Field crop: maize
Growth stage: 2
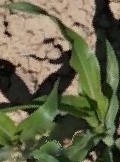
Species: maize